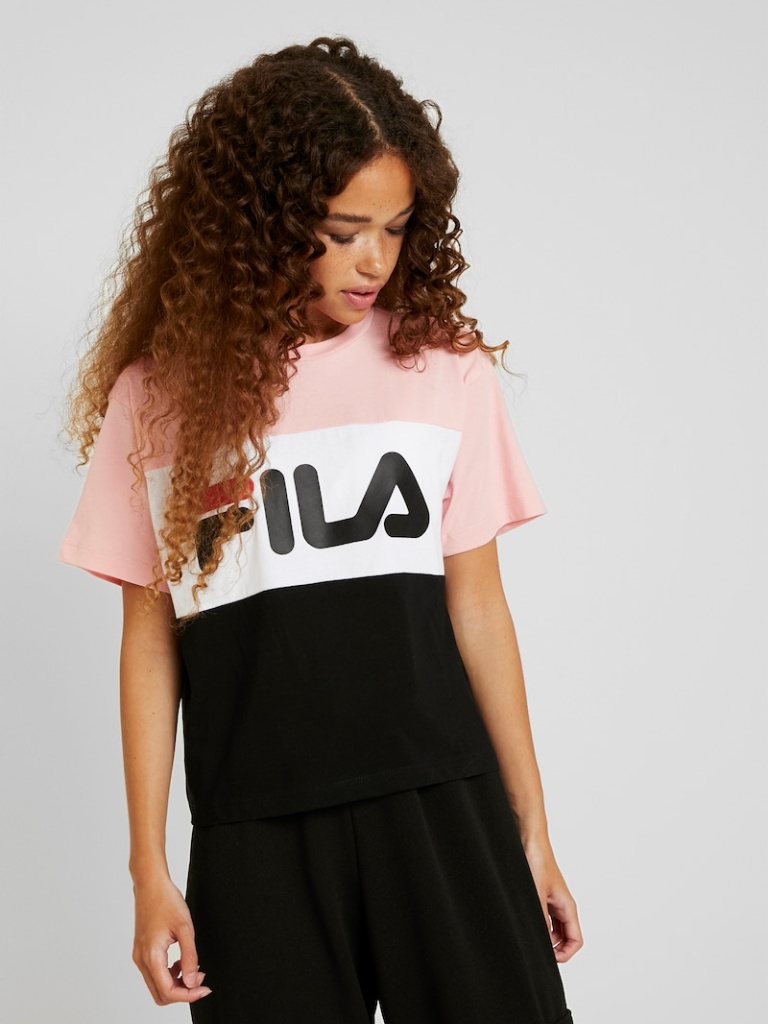
cotton relaxed short sleeve cropped length Untucked crew t-shirt